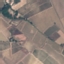
Label: PermanentCrop